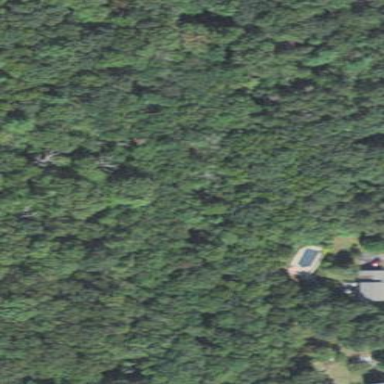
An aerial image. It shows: Mixed woodland area with various types of leaves.